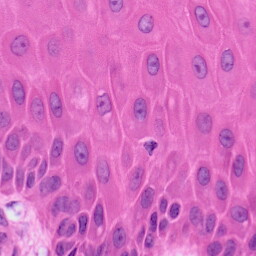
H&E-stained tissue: Skin